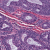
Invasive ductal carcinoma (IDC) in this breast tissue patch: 1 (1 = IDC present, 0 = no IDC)